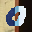
Label: 0